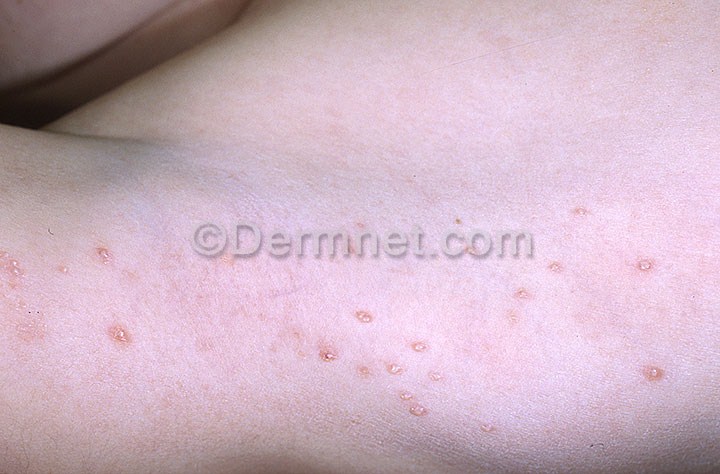
Disease: Herpes HPV and other STDs Photos